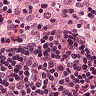
Metastatic tissue present: no